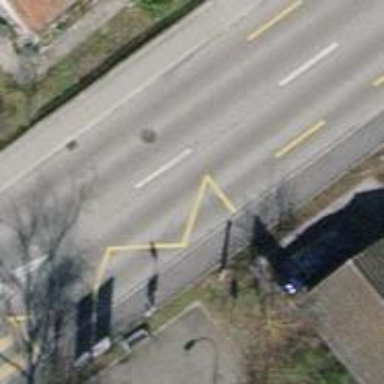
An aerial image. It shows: Platform for public transport on the road.